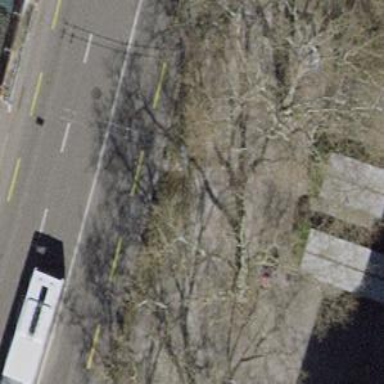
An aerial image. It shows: Tree-lined avenue.